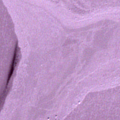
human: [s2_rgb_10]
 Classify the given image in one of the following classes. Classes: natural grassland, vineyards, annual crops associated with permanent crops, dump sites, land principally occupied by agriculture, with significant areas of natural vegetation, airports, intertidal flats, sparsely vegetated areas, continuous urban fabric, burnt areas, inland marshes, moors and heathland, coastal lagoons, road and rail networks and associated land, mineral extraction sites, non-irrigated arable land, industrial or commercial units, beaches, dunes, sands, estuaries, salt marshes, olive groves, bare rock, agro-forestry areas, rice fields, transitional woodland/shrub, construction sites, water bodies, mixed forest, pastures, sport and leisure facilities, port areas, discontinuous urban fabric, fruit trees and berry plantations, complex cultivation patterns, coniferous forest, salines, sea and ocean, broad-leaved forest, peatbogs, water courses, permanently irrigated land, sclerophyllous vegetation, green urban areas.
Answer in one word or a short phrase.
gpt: sea and ocean